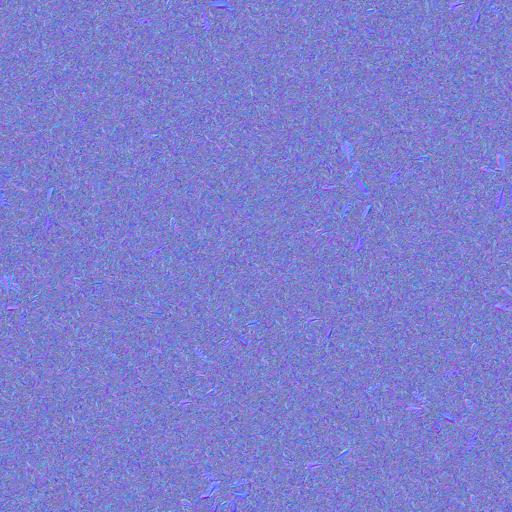
grass green ground